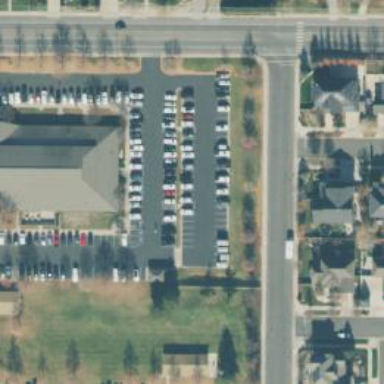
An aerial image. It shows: Parking space is available.